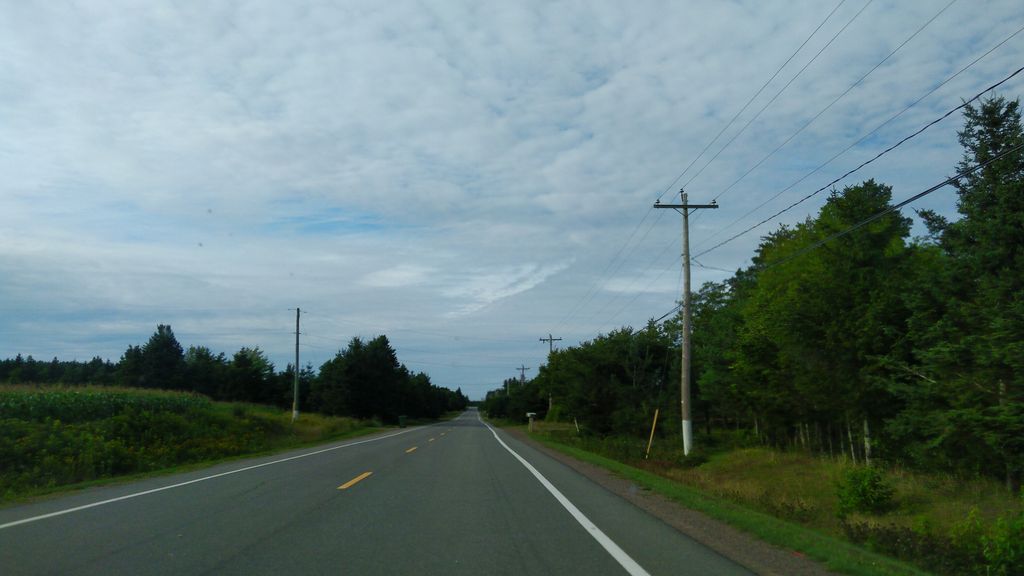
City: charlottetown